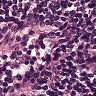
Metastatic tissue present: no